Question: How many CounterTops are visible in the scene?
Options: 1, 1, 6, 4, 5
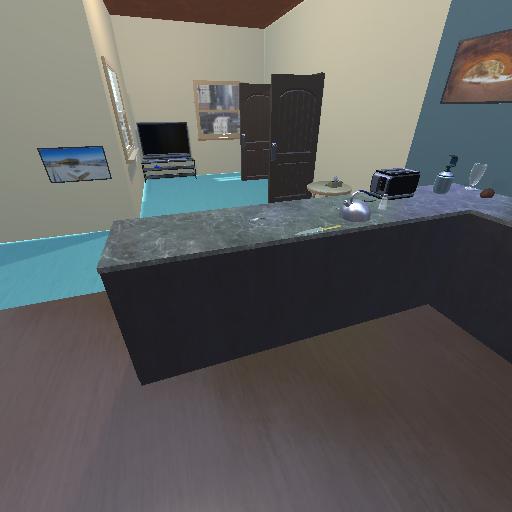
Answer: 1